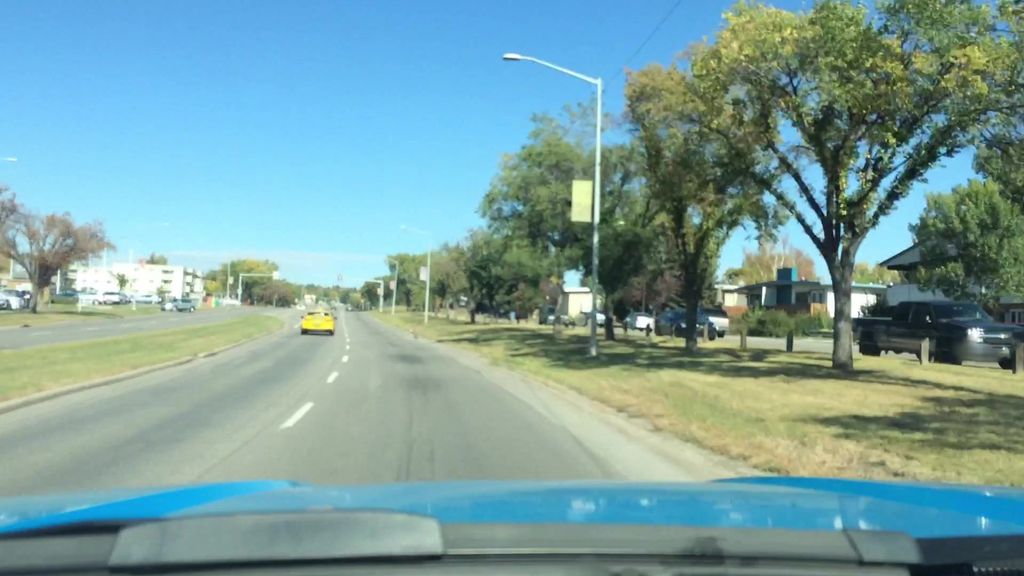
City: calgary